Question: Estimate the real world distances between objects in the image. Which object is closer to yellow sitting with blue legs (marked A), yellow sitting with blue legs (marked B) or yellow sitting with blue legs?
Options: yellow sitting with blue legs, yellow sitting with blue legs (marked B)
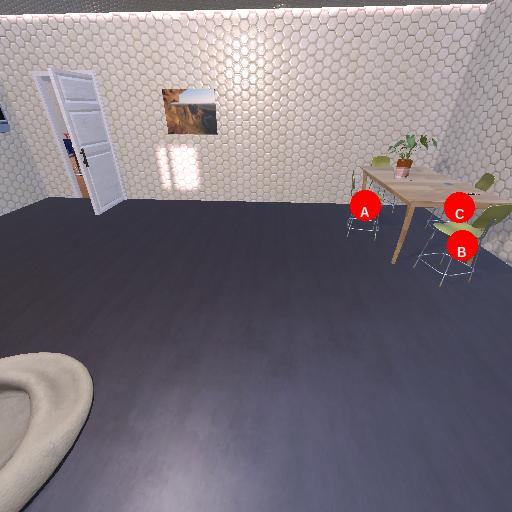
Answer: yellow sitting with blue legs